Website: bh-photo
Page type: review-order
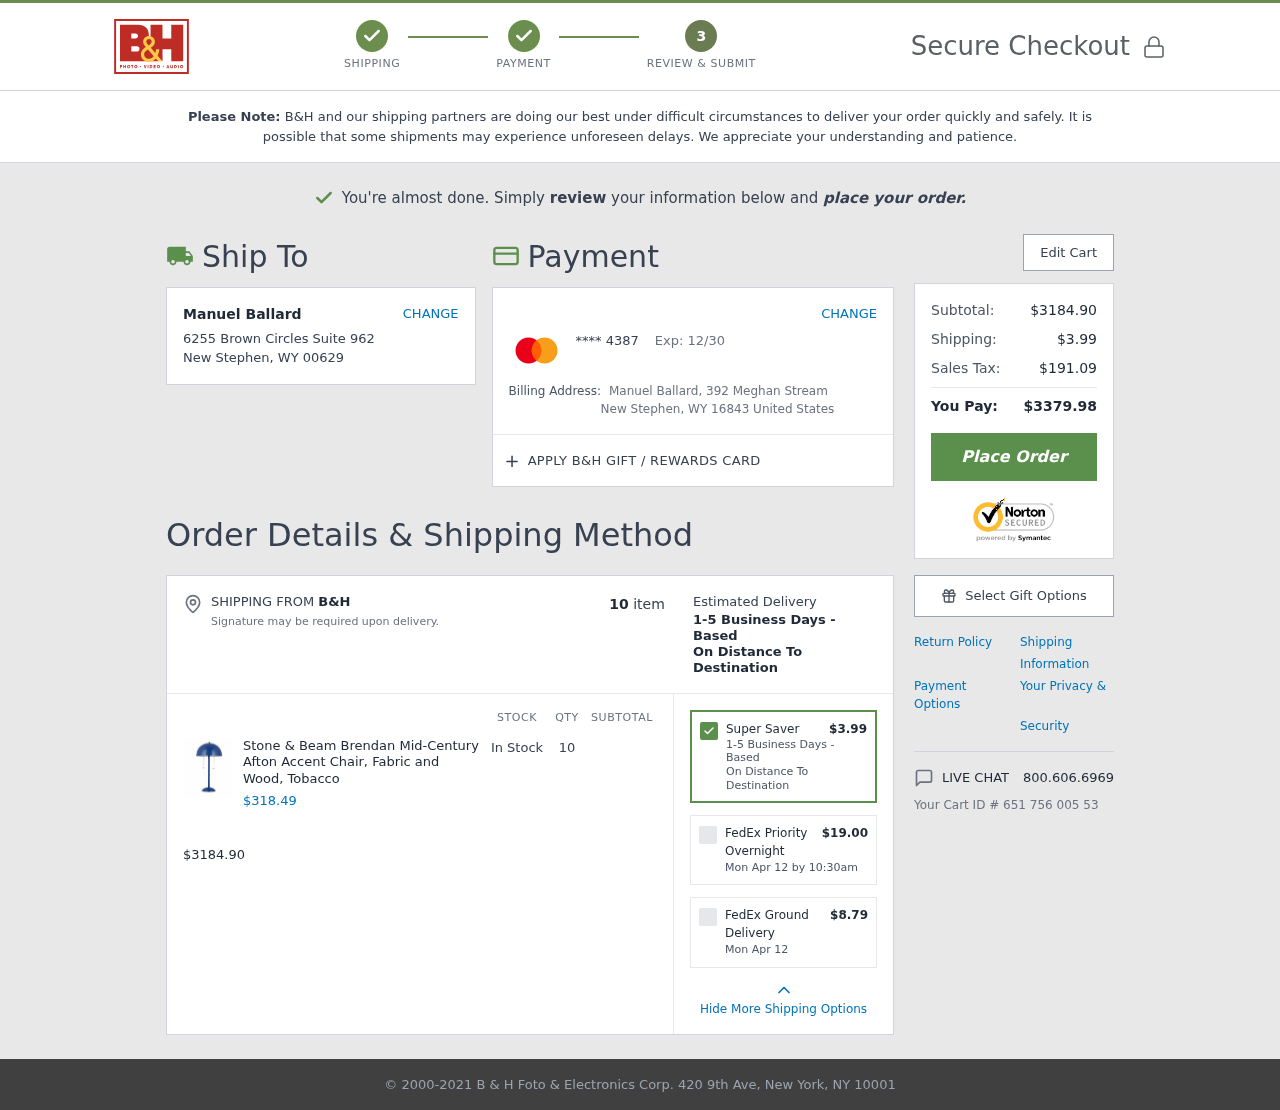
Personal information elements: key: PII_CARD_EXPIRY
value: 12/30
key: PII_CARD_LAST4
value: **** 4387
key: PII_CITY
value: New Stephen
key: PII_CITY_STATE_ZIP2
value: New Stephen, WY 16843
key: PII_COUNTRY
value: United States
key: PII_FULLNAME
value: Manuel Ballard
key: PII_FULLNAME2
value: Manuel Ballard
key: PII_POSTCODE
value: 00629
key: PII_STATE_ABBR
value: WY
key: PII_STREET
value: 6255 Brown Circles Suite 962
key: PII_STREET2
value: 392 Meghan Stream
Product elements: key: PRODUCT1_NAME
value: Stone & Beam Brendan Mid-Century Afton Accent Chair, Fabric and Wood, Tobacco
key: PRODUCT1_PRICE
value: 318.49
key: PRODUCT1_QUANTITY
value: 10
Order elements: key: ORDER_NUM_ITEMS
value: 10
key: ORDER_SUBTOTAL
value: $3184.90
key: ORDER_SHIPPING_COST
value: $3.99
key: ORDER_DELIVERY_DATE
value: Mon Apr 12 by 10:30am
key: ORDER_DELIVERY_DATE2
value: Mon Apr 12
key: ORDER_TAX
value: $191.09
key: ORDER_TOTAL
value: $3379.98
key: ORDER_ID
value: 651 756 005 53